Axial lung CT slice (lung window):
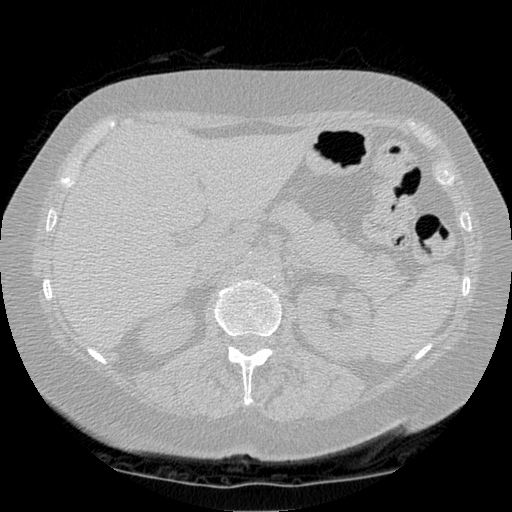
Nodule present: no